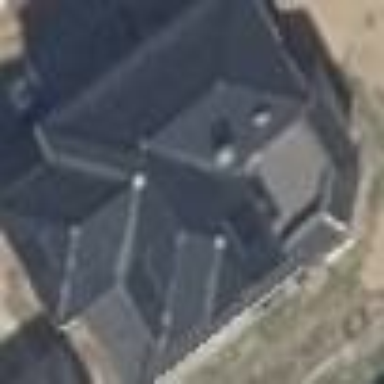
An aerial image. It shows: Detached building with hipped roof shape.